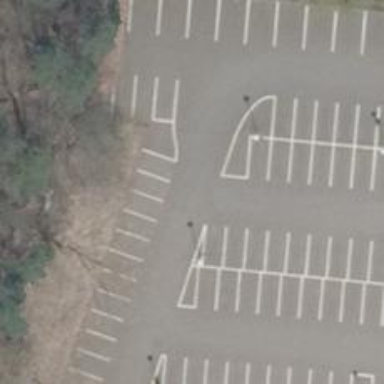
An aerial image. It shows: Road serving as parking aisle.